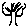
Label: tree